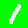
Digit: 1